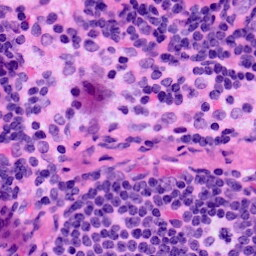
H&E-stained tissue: LymphNode